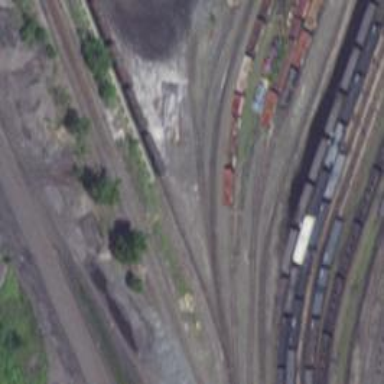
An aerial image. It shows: Railway yard in service.